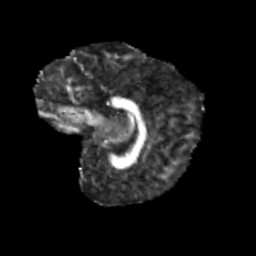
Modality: FA
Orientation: sagittal
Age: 10
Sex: male
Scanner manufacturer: siemens
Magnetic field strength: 3 T
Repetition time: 3.8 s
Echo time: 0.07 s